Interaction volume radius: 5 \u00c5
Interaction volume height: 30 \u00c5
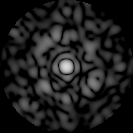
Disorder parameter: 0.7872